Question: If I use a standard 'UIViewController' or 'UITableViewController', navigation bars and tool bars appear translucent on top of the content. However, if I use my own custom view hierarchy, I no longer see the effect. In the following screenshot, you can see that the table view does not appear underneath the sticky toolbar.

The 'UIToolbar''s is initialized like so:
'''
- (id)initWithFrame:(CGRect)frame
{
self = [super initWithFrame:frame];
if (self) {
self.translucent = YES;
self.barTintColor = [UIColor colorWithRed:1.0f green:0.0 blue:0.0 alpha:0.1f];
// irrelevant code here
}
return self;
}
'''
The actual 'loadView' of the 'UIViewController' is quite long, so I'll just show a diagram of the layout:
'''
___________________________
| _______________________ | <-- UIView (self.view)
| | | |
| | UITableView | |
| | | |
| | | |
| | | |
| | | |
| | | |
| | | |
| | | |
| | | |
| | | |
| |_______________________| |
| _______________________ |
| | UIToolbar | |
| |_______________________| |
|___________________________|
'''
I made sure to set the edges for the extended layout in 'viewDidLoad':
'''
self.edgesForExtendedLayout = UIRectEdgeAll;
'''
The documentation for <URL> is a one liner, so I'm stuck on what other interrelated things need to be put into place to get the tool bar to be translucent.
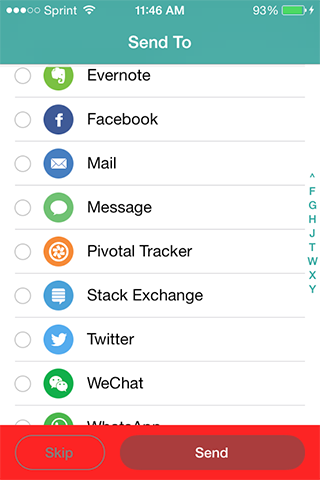
Answer: Your tableView should extend and fill the entire view. Then you can set a contentInset which is the height of the navigation bar on the top as well as the toolbar on the bottom. That way you can see the content flow right through. Heres a snippet of code on how to do that. Make sure that the tableView is right at the bottom of the view hierarchy and that the navigation bar and toolbar are on top of it.
'''
self.tableView.contentInset = UIEdgeInsetsMake(NavBarHeight, 0, ToolBarHeight+distance_Of_ToolBar_FromThe_Bottom_of_view, 0);
'''